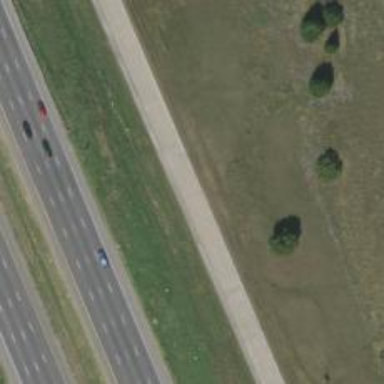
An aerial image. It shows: Tertiary road with frontage road.